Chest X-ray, PA view. Patient: 51 years old, sex M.
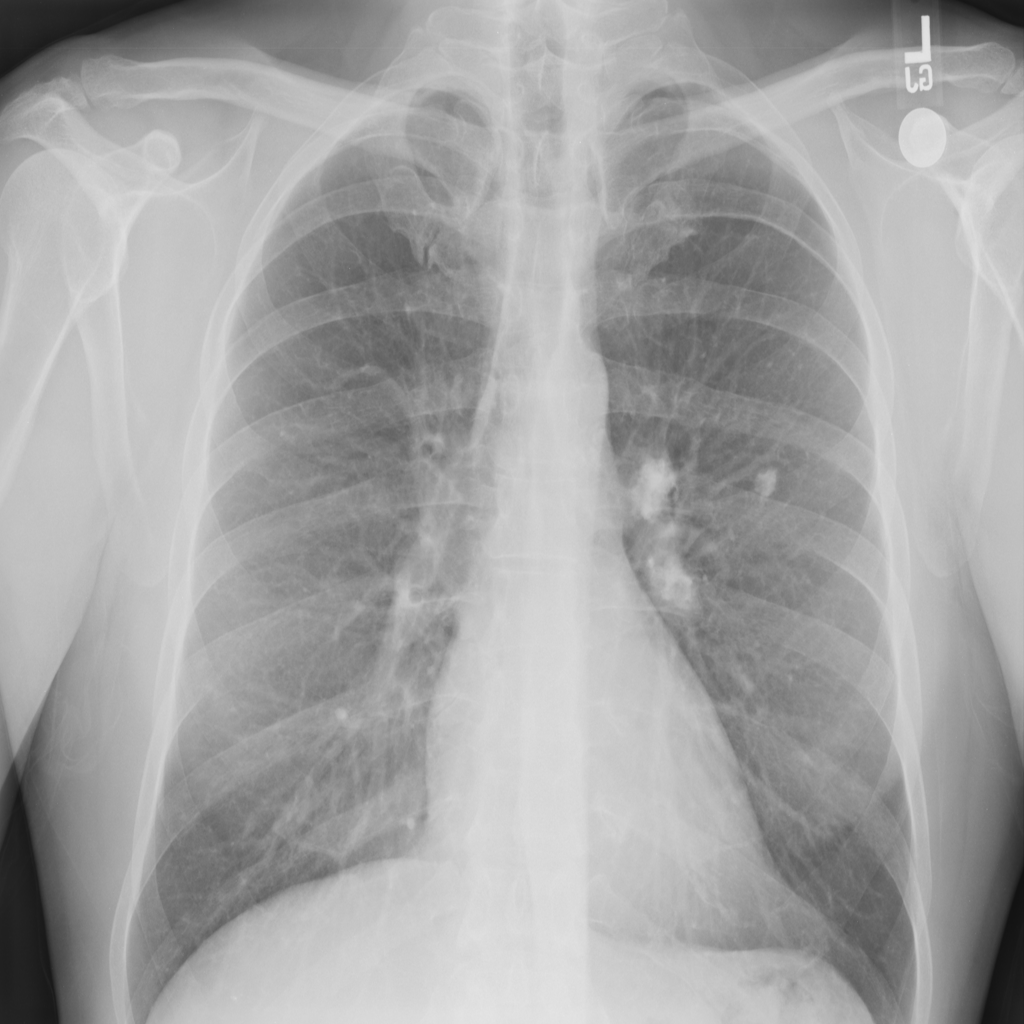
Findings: No Finding